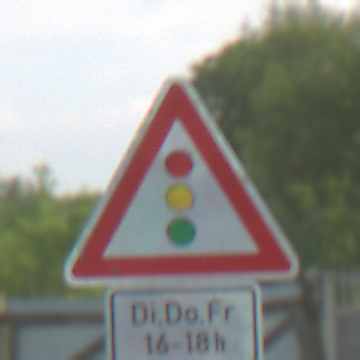
Verkehrszeichen: Lichtzeichenanlage
Zusatzzeichen unten: ZeitangabenMitBeschraenkungAufWochentage3
Umgebung: Outdoor, Nature
Tageszeit: MorningAfternoon
Wetter: PartlyCloudy
Licht: Natural
Jahreszeit: NotSpecified
Kontrast: HighContrast